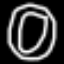
Label: donut